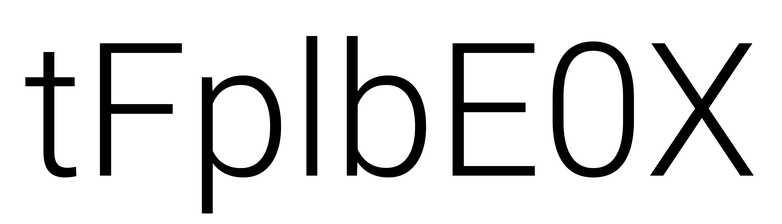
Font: Roboto_Light